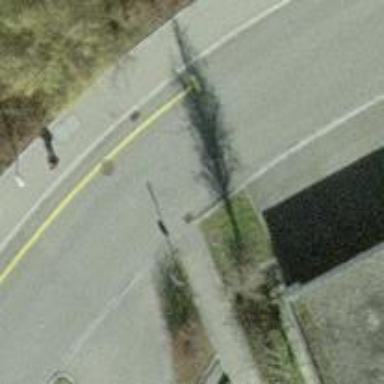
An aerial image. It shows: Unmarked footway crossing with markings.